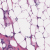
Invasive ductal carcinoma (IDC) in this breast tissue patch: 1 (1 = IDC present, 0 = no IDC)